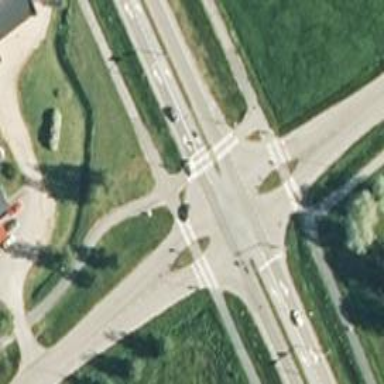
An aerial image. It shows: Asphalt cycleway.